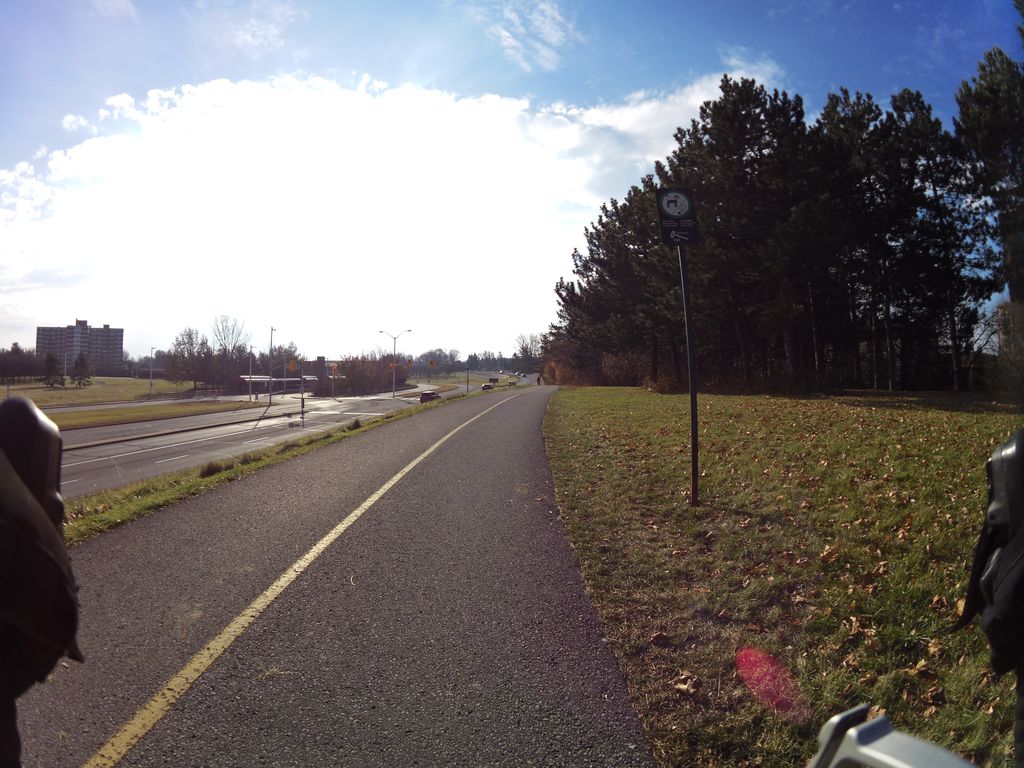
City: ottawa-gatineau